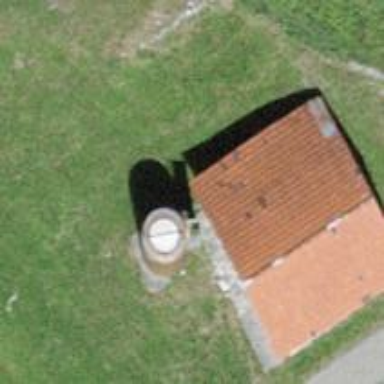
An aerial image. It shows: Rural barn.